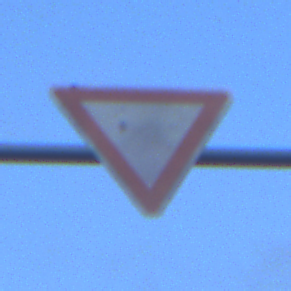
Verkehrszeichen: VorfahrtGewaehren
Umgebung: Outdoor, Urban
Tageszeit: Dawn
Wetter: PartlyCloudy
Licht: Natural
Jahreszeit: NotSpecified
Kontrast: LowContrast